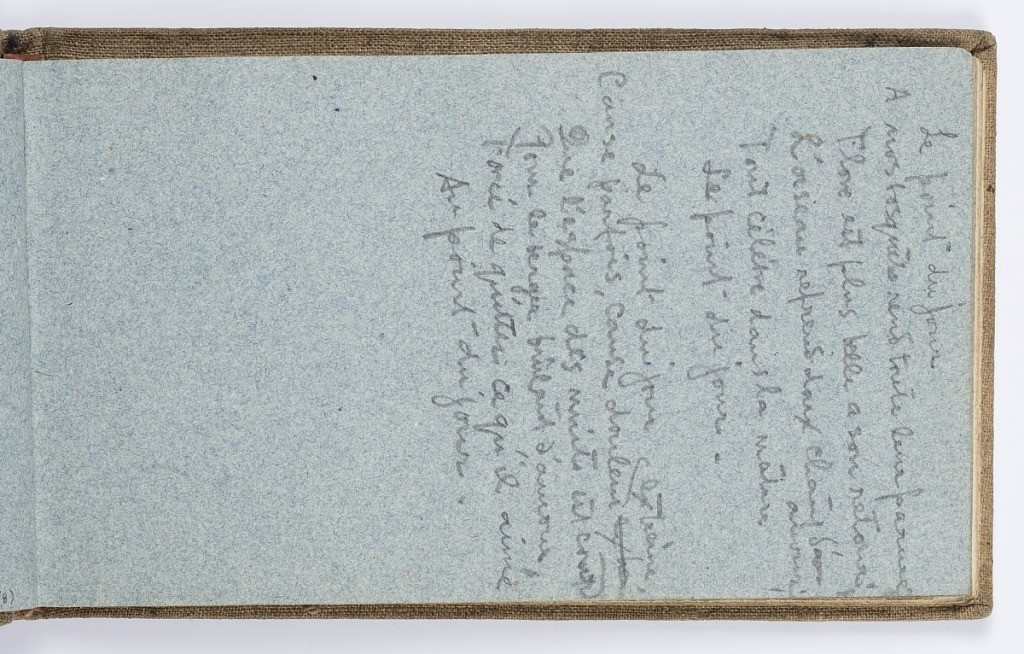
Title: Sketchbook Page: Le Point du Jour
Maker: Kenyon Cox, American, 1856–1919
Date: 1877–78
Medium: Graphite on blue-grey laid paper
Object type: Sketchbook folio
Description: Two verses of a poem in French.